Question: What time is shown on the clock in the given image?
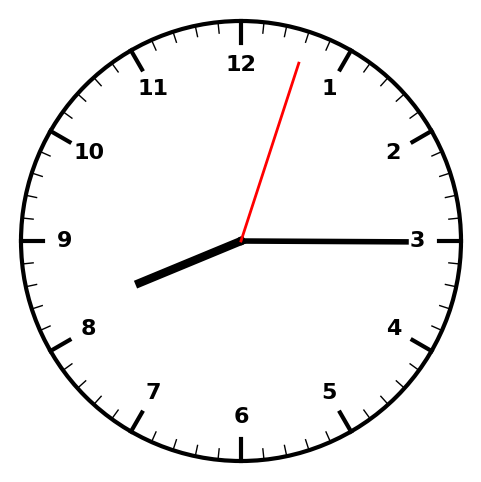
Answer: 08:15:03